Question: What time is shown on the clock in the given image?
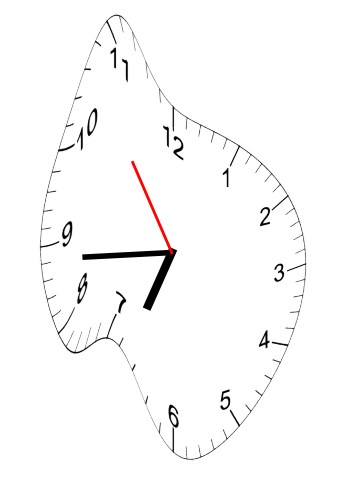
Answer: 06:43:54